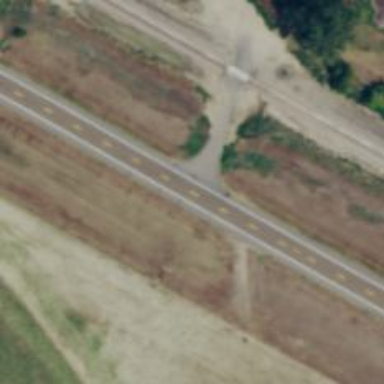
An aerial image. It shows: Asphalt road classified as primary highway.